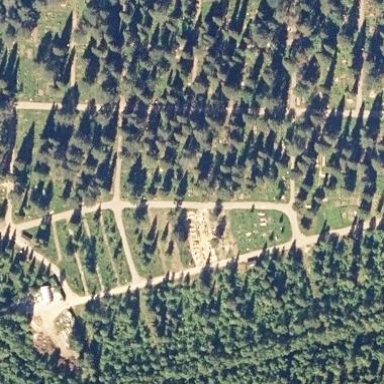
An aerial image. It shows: Grave yard.